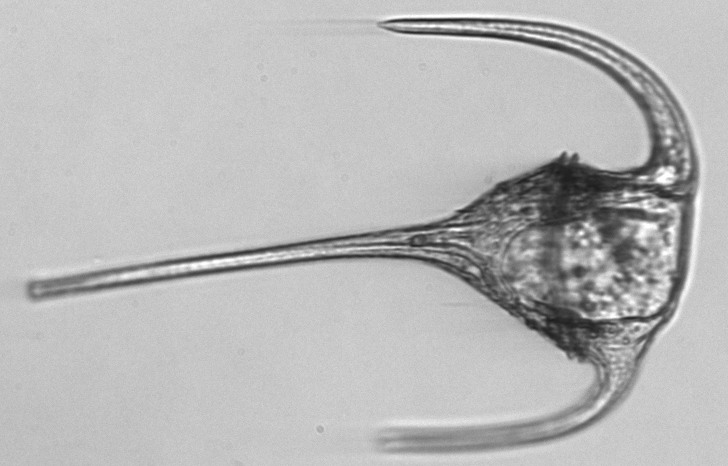
Label: Tripos